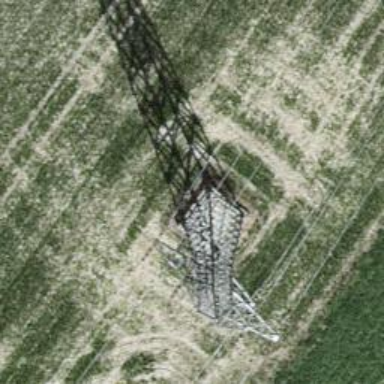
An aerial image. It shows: Power tower.